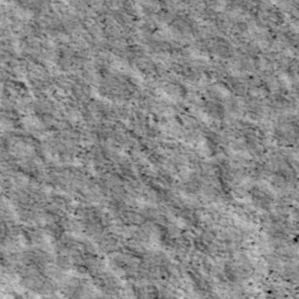
Label: non_frost